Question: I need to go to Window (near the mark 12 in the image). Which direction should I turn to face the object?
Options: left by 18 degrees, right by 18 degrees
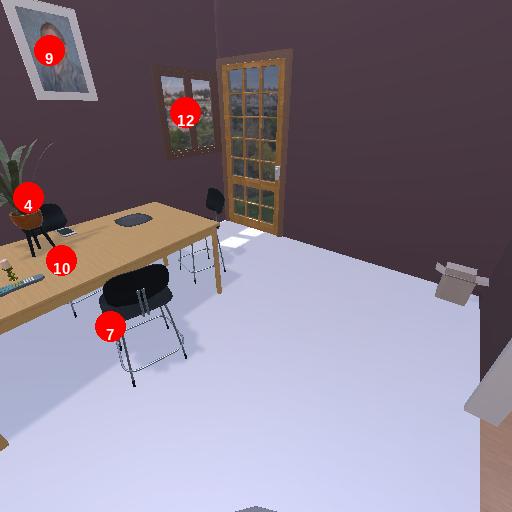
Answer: left by 18 degrees